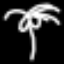
Label: palm tree